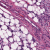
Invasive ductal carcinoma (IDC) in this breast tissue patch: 1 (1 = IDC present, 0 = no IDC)